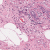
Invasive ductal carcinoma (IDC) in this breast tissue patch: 0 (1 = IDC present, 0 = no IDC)